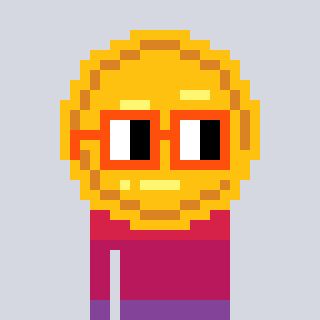
a pixel art character with square orange glasses, a medal-shaped head and a darkpink-colored body on a cool background